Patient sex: F
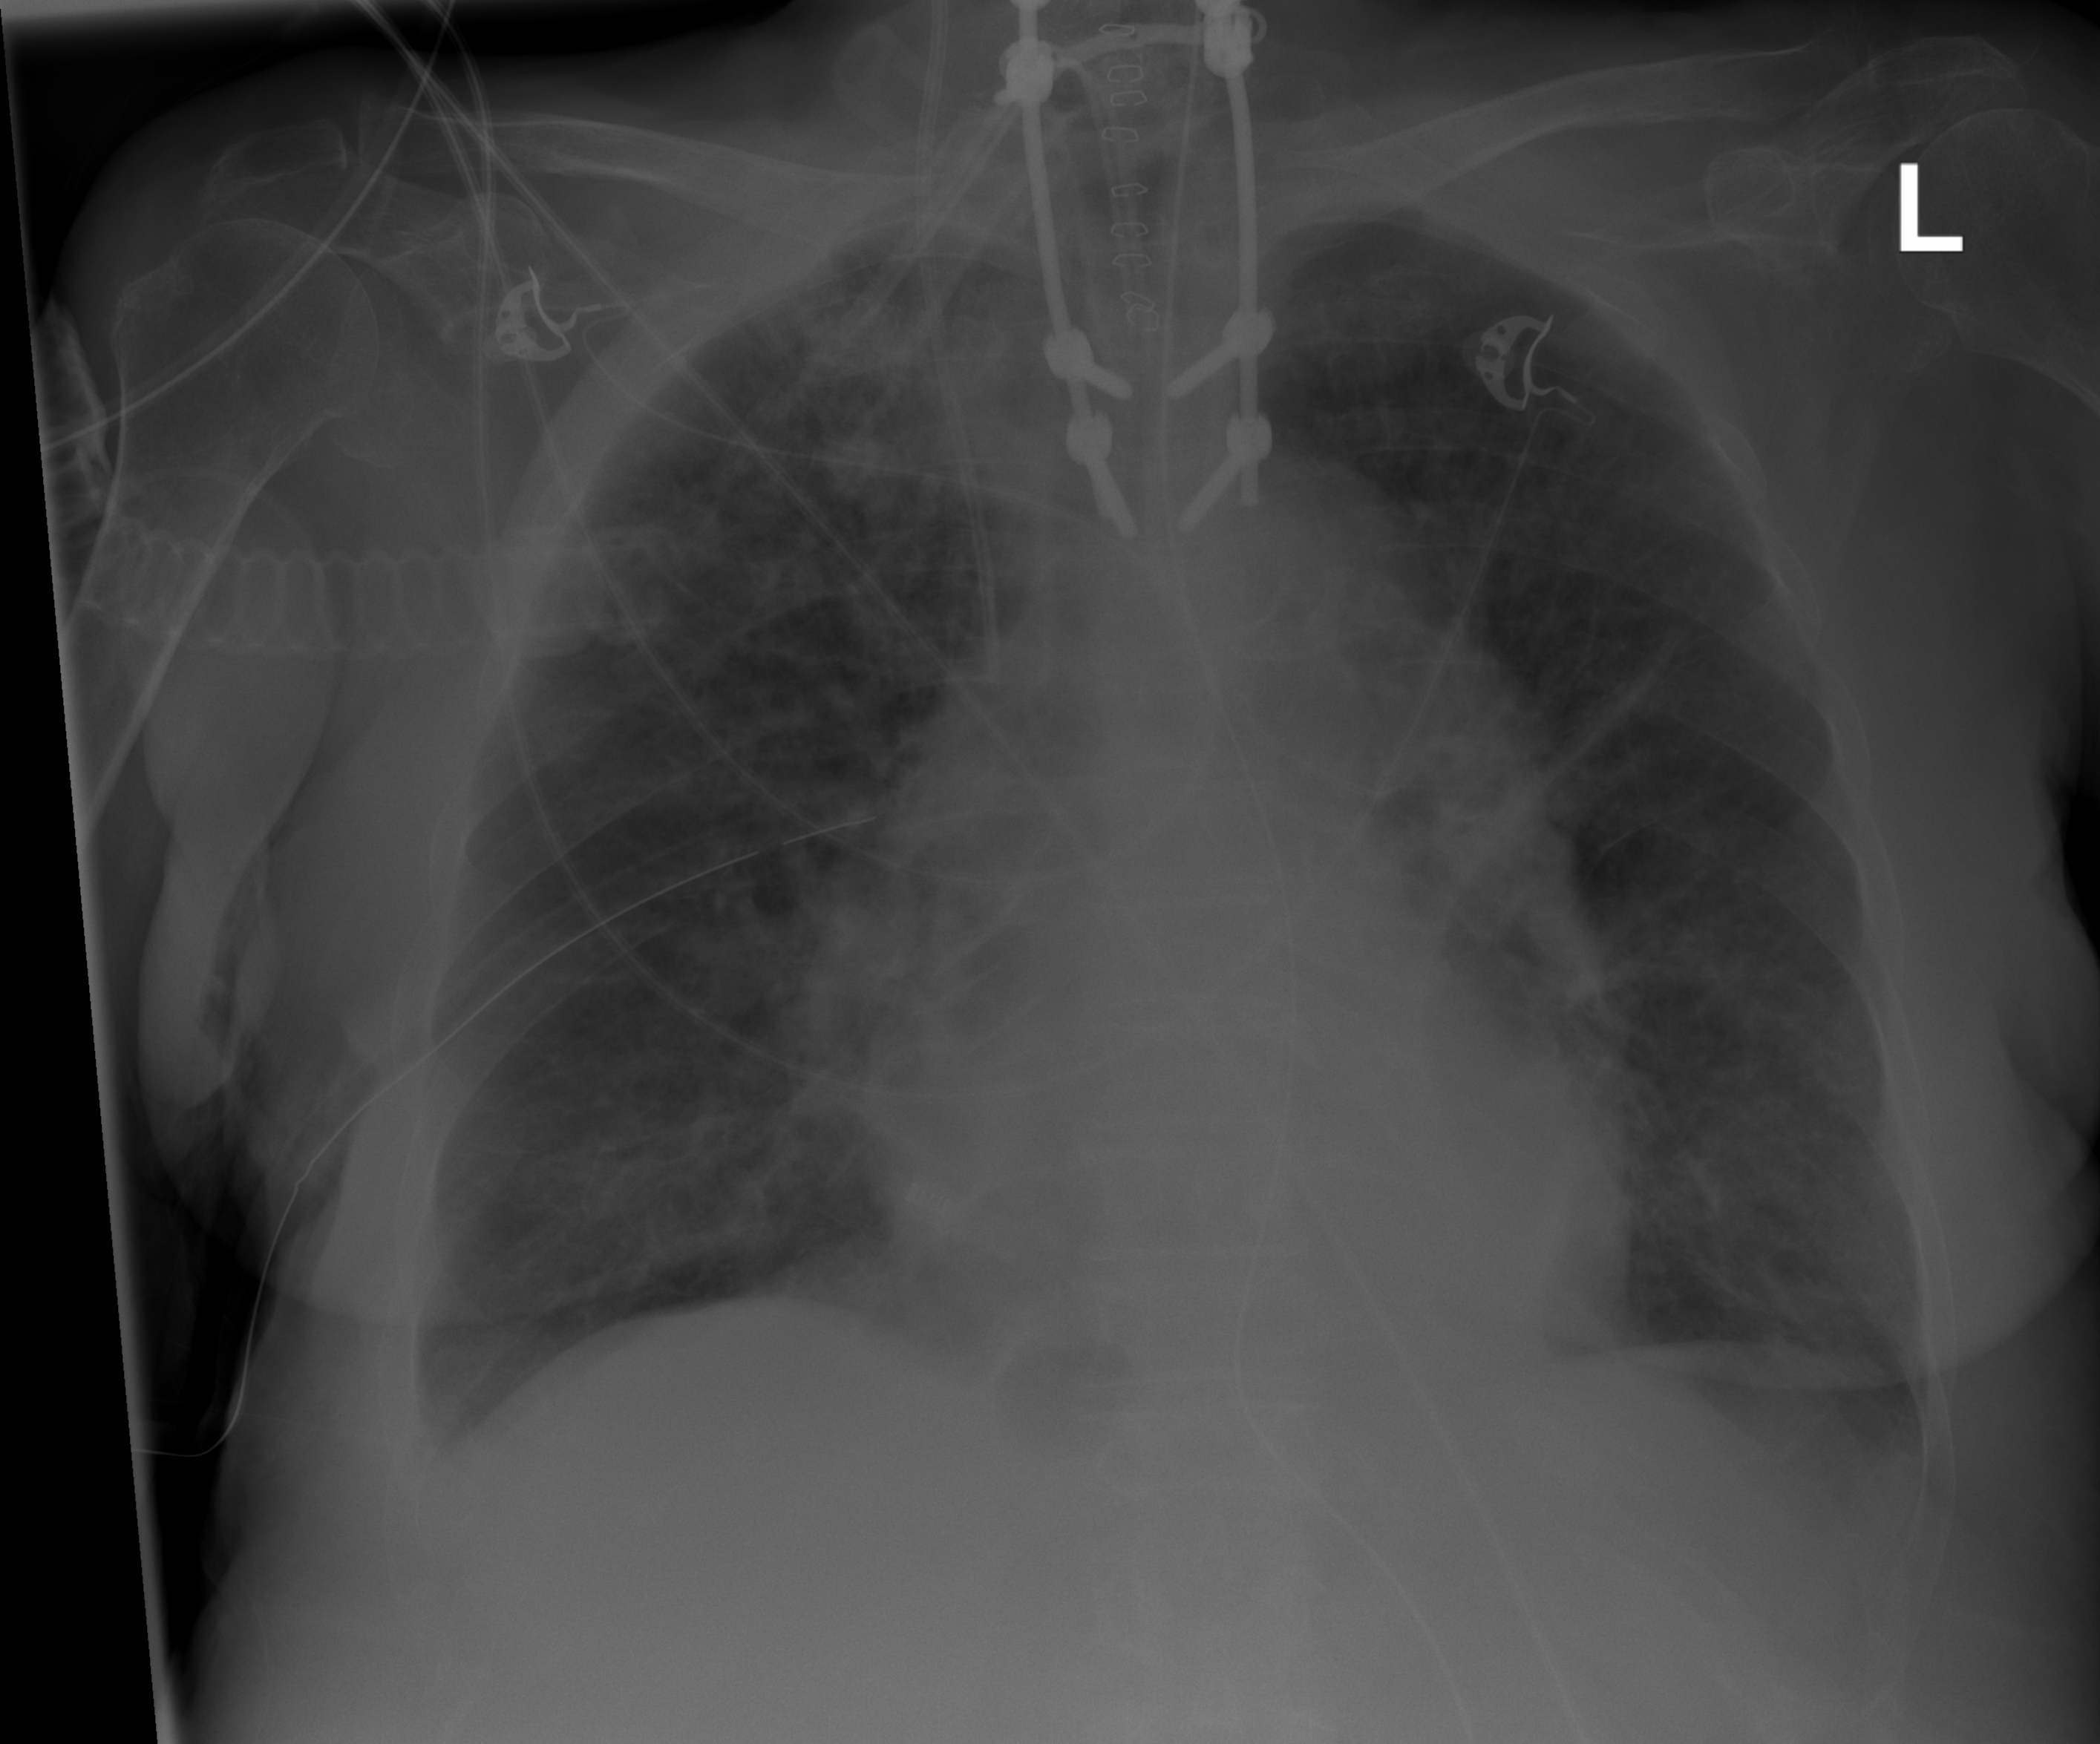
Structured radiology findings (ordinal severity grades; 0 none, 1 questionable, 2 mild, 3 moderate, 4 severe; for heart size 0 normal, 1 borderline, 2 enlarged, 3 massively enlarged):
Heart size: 0
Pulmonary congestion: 2
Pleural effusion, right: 1
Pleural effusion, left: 1
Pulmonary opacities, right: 2
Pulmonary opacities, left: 0
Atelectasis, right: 2
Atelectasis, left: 1